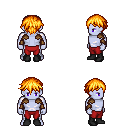
a pixel art fantasy rpg character, male body template, dark elf, purple skin, leather shoulder armor, red pants, light blonde short bangs hairstyle, cloth bracers, black shoes, four views (front, back, left, right), 2x2 character sprite sheet, small pixel art, hard edges, no anti-aliasing